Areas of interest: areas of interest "International Floral Art Era Square"
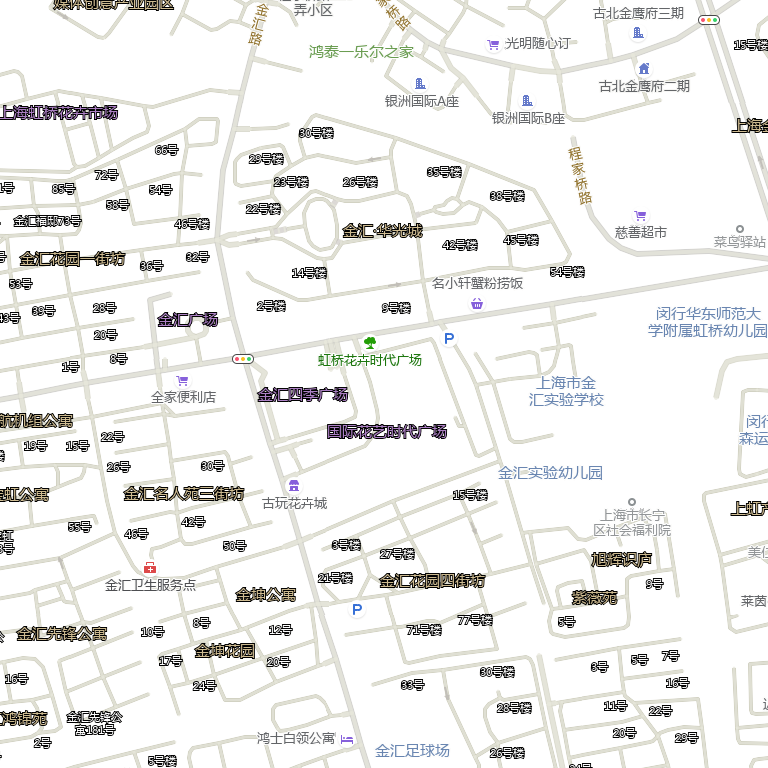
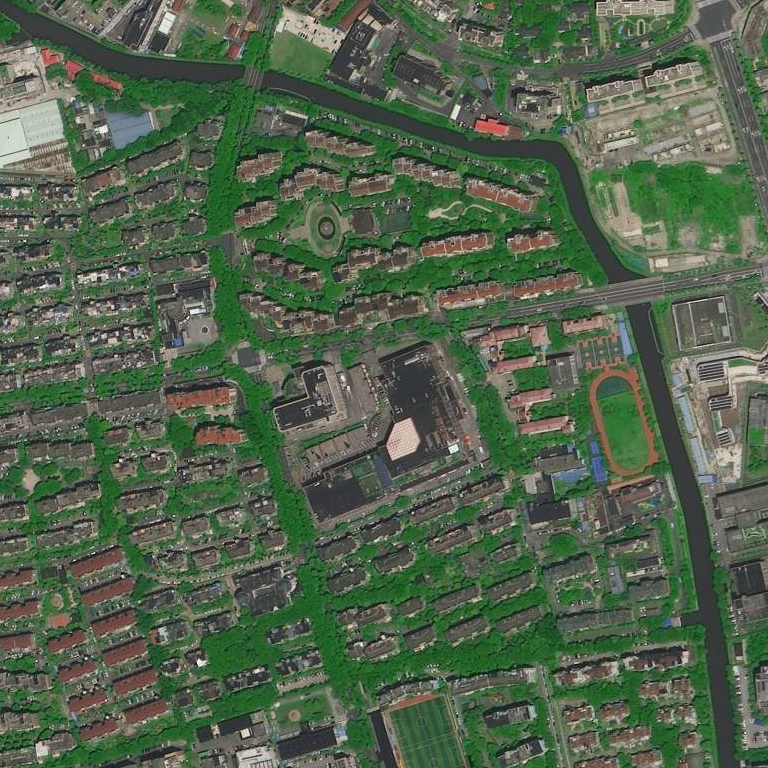